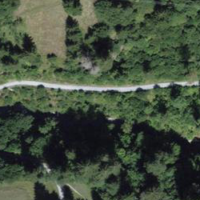
EUNIS habitat code: 44
Species observed at this site:
Lathyrus vernus
Clinopodium vulgare
Stachys recta
Polystichum aculeatum
Hippocrepis emerus
Saponaria ocymoides
Erithacus rubecula
Anthericum ramosum
Humulus lupulus
Phyteuma orbiculare